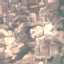
Land use / land cover: PermanentCrop